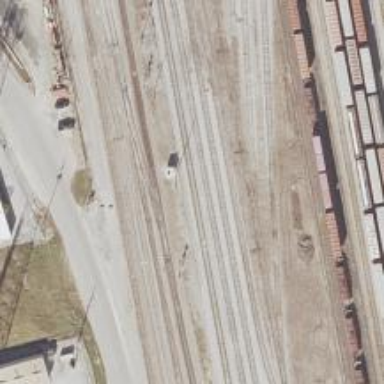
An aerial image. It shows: Site related to railway infrastructure.